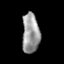
Tissue: lung
Cell type: T cells
Senescence score: 0.2161
Nuclear area (px): 671
Mean DAPI intensity: 155.912